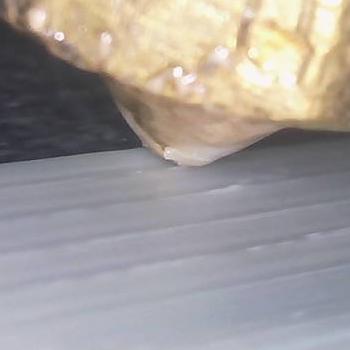
Flow rate: 118%